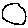
Label: circle